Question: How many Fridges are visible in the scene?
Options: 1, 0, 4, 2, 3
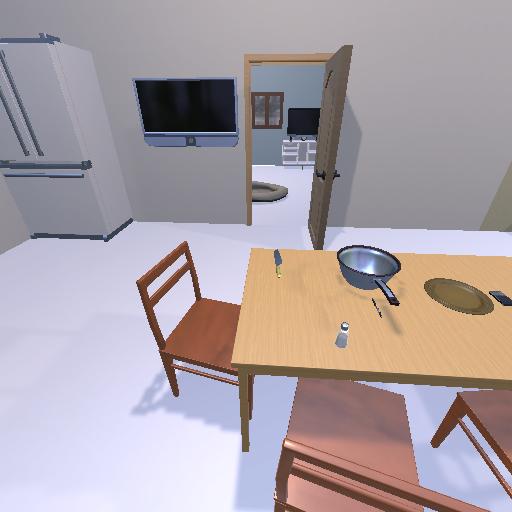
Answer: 1